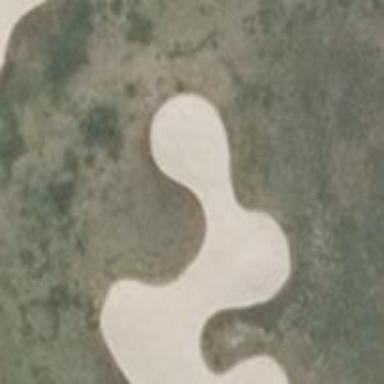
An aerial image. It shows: Golf bunker filled with sandy terrain.